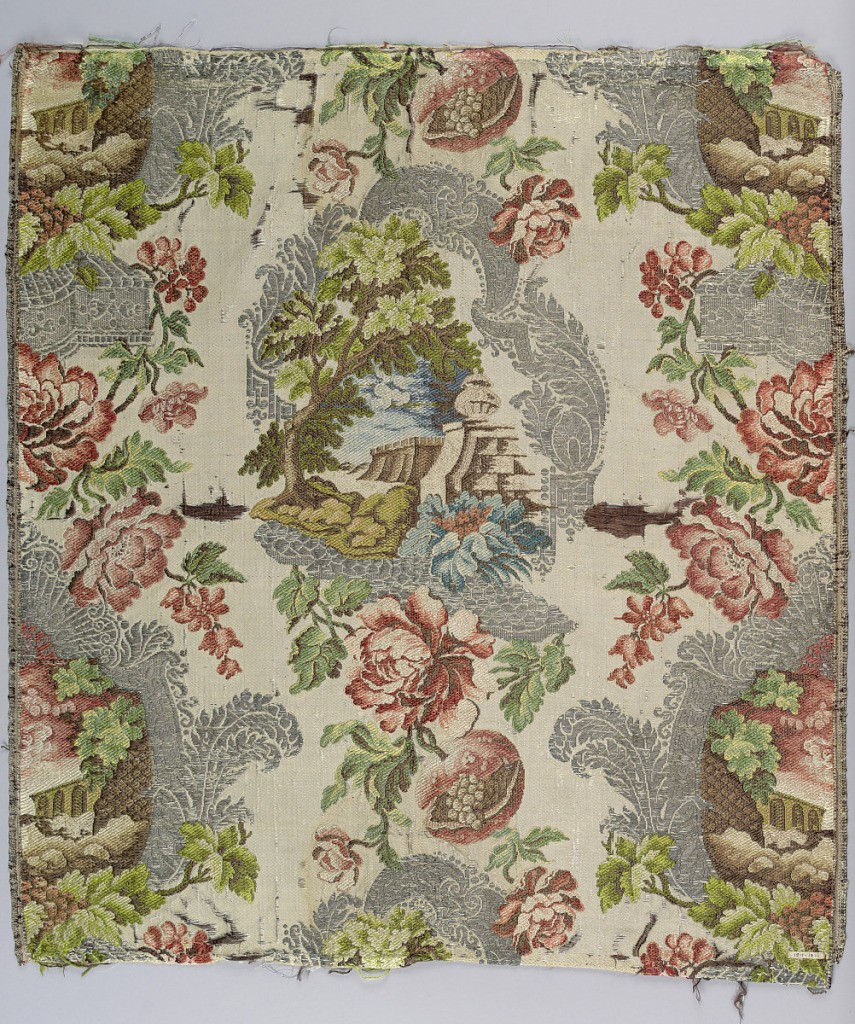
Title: Fragment
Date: early 18th century
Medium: silk, metallic thread Technique: plain compound weave with supplementary weft
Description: White ground with a design of landscape vignettes; one complete vignette is in the center. Vignettes have scenes of architectural structures, trees and blue skies with clouds. Each vignettes is surrounded by a decorative silver frame. Between vignettes are large-scale multicolored pendant flowers, foliage and fruit.